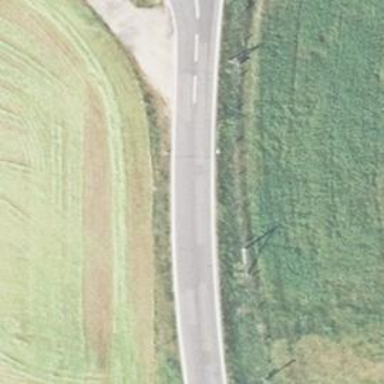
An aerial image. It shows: Secondary road with asphalt surface.